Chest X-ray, PA view. Patient: 54 years old, sex F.
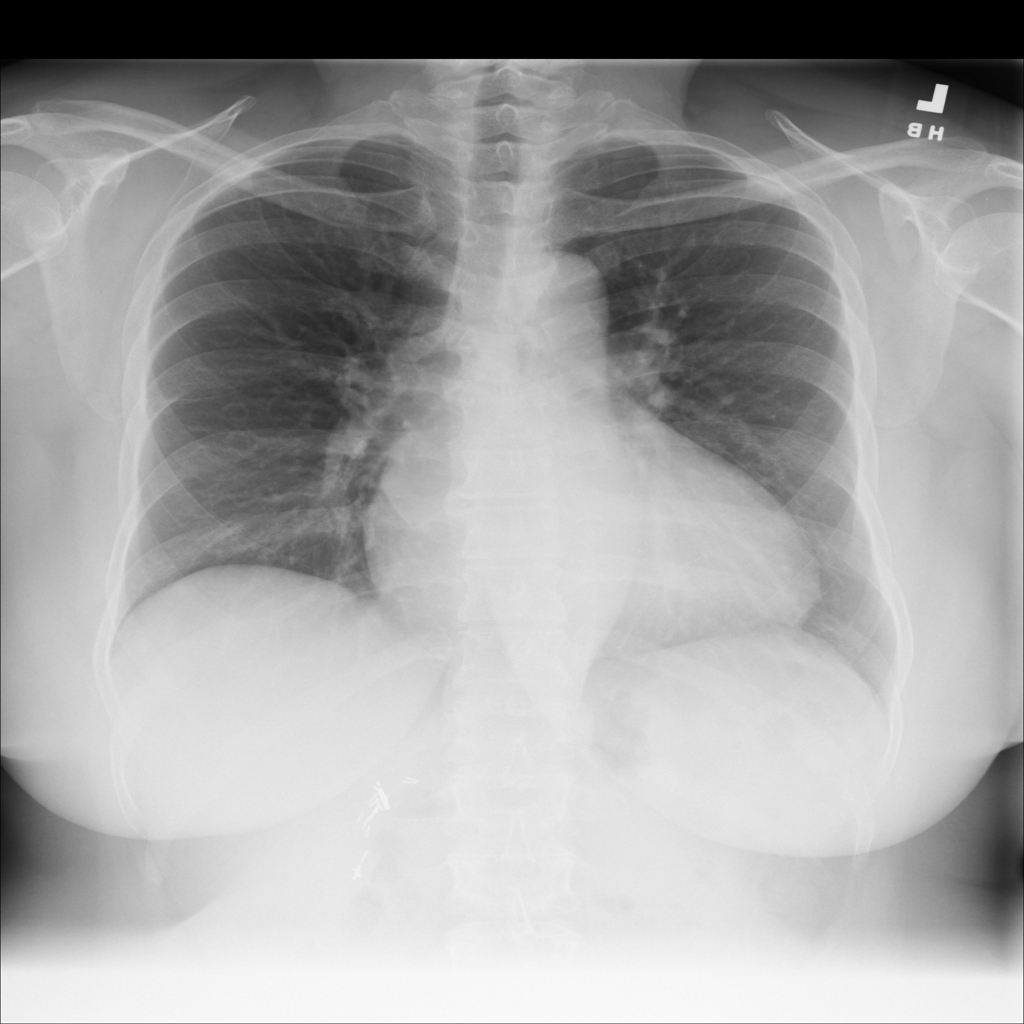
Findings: No Finding